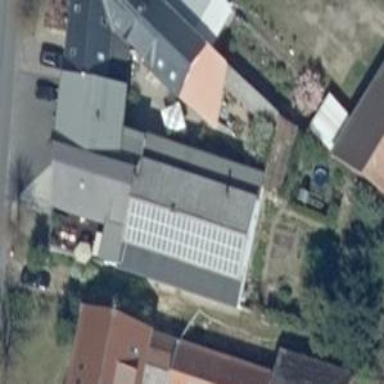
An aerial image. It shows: Solar-powered generator using photovoltaic technology. This small installation generates electricity through solar photovoltaic panels.